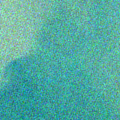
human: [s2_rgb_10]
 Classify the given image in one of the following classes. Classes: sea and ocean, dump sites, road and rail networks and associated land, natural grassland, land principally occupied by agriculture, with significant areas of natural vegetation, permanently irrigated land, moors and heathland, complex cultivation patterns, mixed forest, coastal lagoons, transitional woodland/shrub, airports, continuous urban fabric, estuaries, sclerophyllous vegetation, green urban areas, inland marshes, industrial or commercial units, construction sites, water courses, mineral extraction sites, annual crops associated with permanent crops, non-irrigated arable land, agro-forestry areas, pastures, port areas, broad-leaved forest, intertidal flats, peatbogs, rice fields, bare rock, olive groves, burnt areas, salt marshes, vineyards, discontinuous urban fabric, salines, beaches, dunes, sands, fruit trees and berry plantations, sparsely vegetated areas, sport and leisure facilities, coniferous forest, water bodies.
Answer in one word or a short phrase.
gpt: sea and ocean